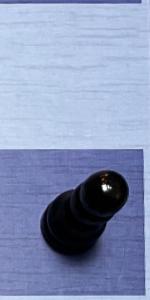
Label: Pawn_Black